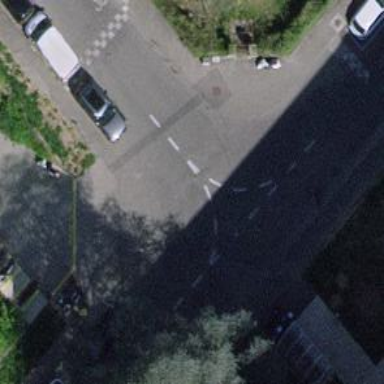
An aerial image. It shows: Traffic calming table.